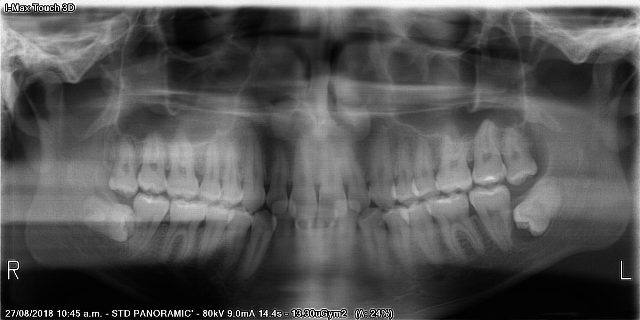
adult